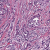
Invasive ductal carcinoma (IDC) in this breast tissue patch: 1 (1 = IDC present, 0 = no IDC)